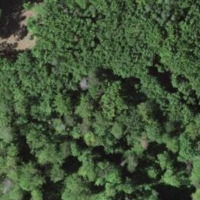
EUNIS habitat code: 41
Species observed at this site:
Milvus milvus
Melittis melissophyllum